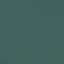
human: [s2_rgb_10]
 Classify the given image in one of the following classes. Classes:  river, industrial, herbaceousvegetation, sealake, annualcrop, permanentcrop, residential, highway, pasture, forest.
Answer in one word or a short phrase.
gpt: SeaLake